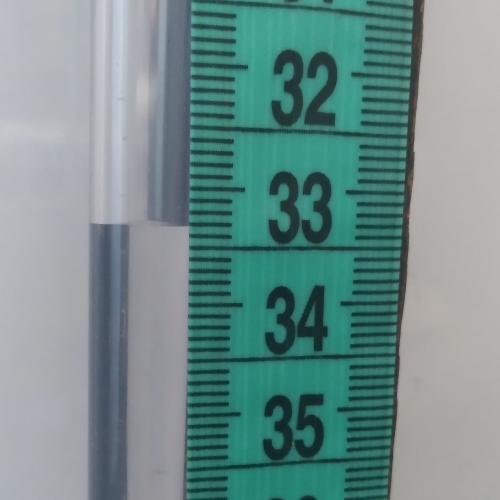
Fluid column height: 33.3 cm